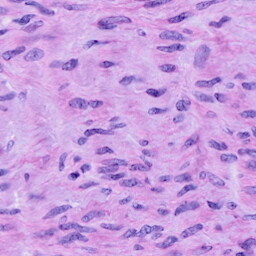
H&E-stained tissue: Cervix